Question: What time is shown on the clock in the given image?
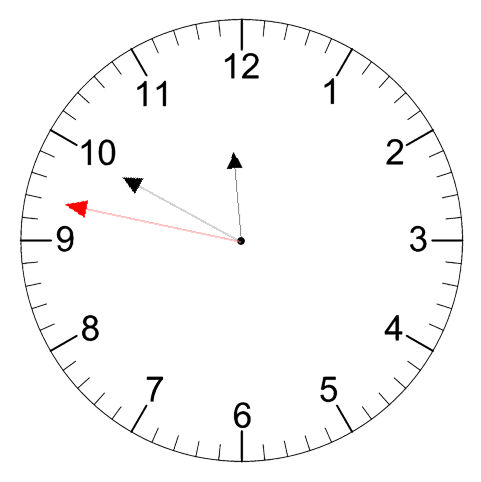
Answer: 11:49:47